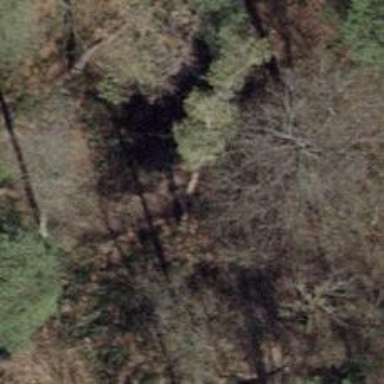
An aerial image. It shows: Unpaved path with excellent trail visibility.